Question: I've had heaps of trouble importing OALSimpleAudio into my Cocos 2.X project.
The app is quite big.
What is the best way for me to import Cocos 3.0 into an existing project?

---
1. The Cocos 3.0 Libraries stuff is brought into libs folder.
2. ARC flags are set for Cocos 3.0 files as this is a non-ARC project and Cocos 3.0 uses ARC.
3. Relevant frameworks used in Cocos 3.0 template put in for project.
4. Architecture problem appears when using simulator, complains for architecture i386. When I use an actual device (iPad) as opposed to simulator it complains for architecture armv7 in the exact same way as picture 3 above.
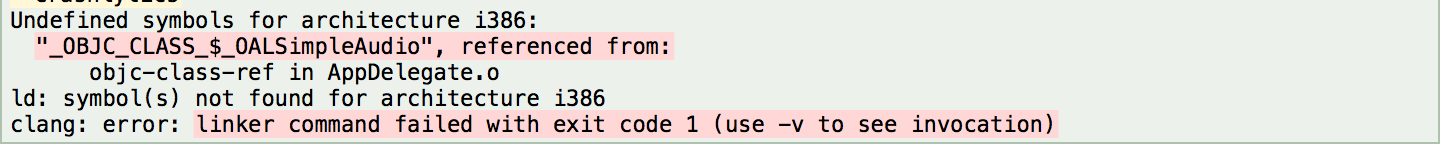
Answer: Using the official release and install instructions here kstenerud.github.io/ObjectAL-for-iPhone was sufficient.
Not using the whole Cocos 3.0 reduced the complexity of transition. However it was also necessary to make sure that all instances of the old audio engine were deleted - before then even though it ran without errors the audio didn't work.